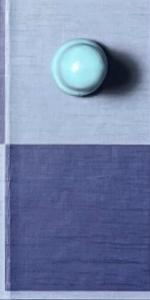
Label: Empty